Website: home-depot
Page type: receipt
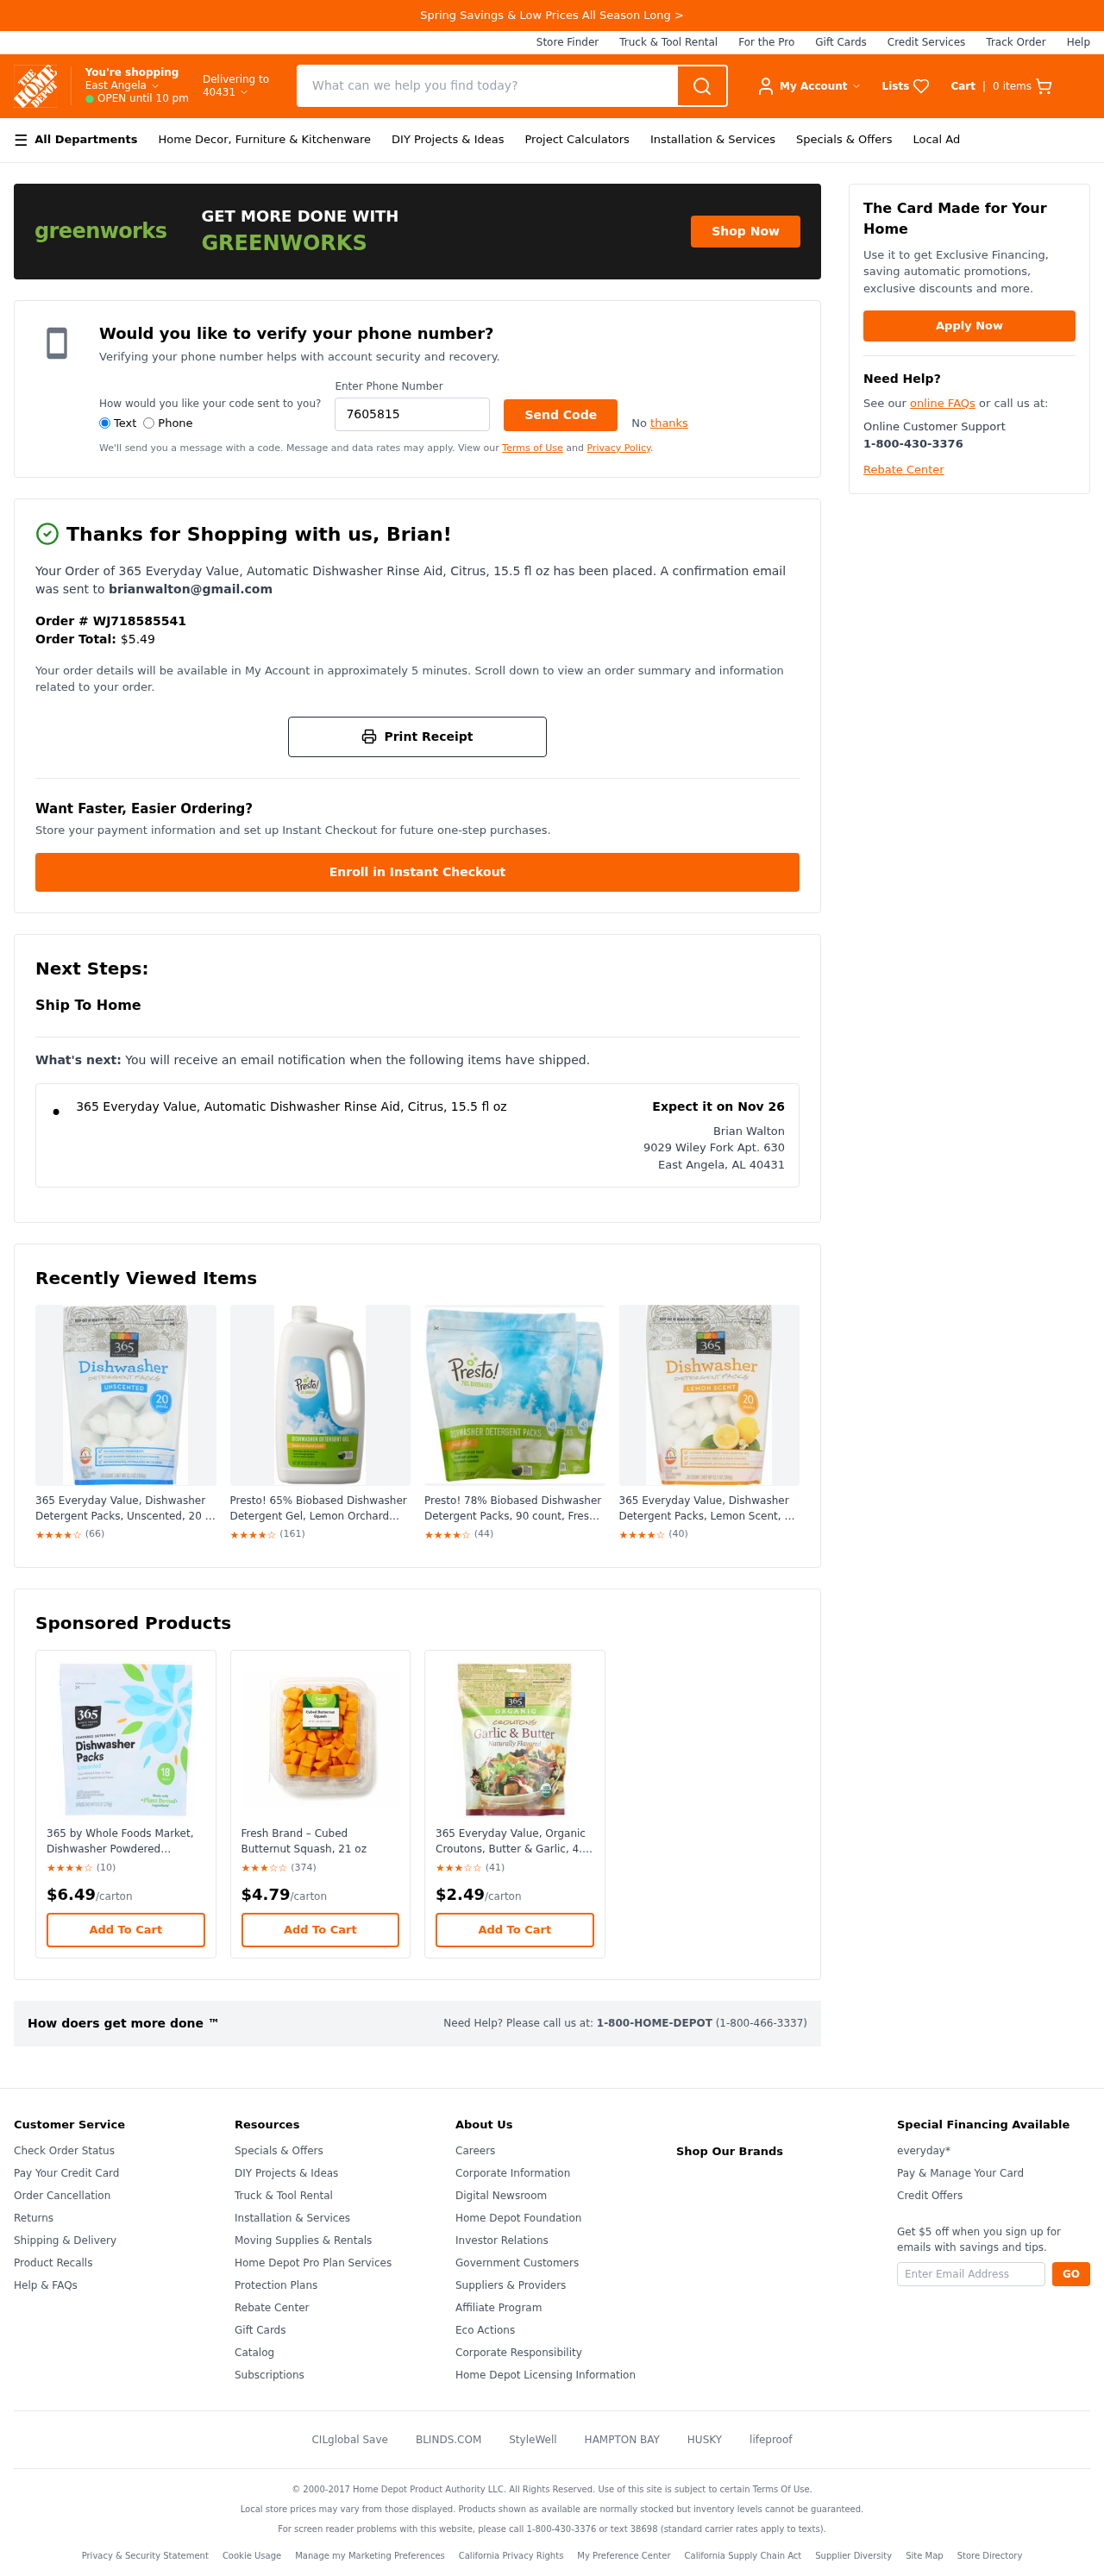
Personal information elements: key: PII_CITY
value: East Angela
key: PII_CITY_STATE_ZIP
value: East Angela, AL 40431
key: PII_EMAIL
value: brianwalton@gmail.com
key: PII_FIRSTNAME
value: Brian
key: PII_FULLNAME
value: Brian Walton
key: PII_PHONE
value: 7605815613
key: PII_POSTCODE
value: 40431
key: PII_STREET
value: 9029 Wiley Fork Apt. 630
Product elements: key: PRODUCT1_NAME
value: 365 Everyday Value, Automatic Dishwasher Rinse Aid, Citrus, 15.5 fl oz
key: PRODUCT2_NAME
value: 365 Everyday Value, Dishwasher Detergent Packs, Unscented, 20 ct (Packaging May Vary)
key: PRODUCT2_RATING
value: ★★★★☆
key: PRODUCT2_NUM_RATINGS
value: (66)
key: PRODUCT3_NAME
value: Presto! 65% Biobased Dishwasher Detergent Gel, Lemon Orchard Scent, 42-ounce bottle
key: PRODUCT3_RATING
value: ★★★★☆
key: PRODUCT3_NUM_RATINGS
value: (161)
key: PRODUCT4_NAME
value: Presto! 78% Biobased Dishwasher Detergent Packs, 90 count, Fresh Scent (2 pack, 45 ct each)
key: PRODUCT4_RATING
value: ★★★★☆
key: PRODUCT4_NUM_RATINGS
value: (44)
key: PRODUCT5_NAME
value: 365 Everyday Value, Dishwasher Detergent Packs, Lemon Scent, 20 ct (Packaging May Vary)
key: PRODUCT5_RATING
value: ★★★★☆
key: PRODUCT5_NUM_RATINGS
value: (40)
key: PRODUCT6_NAME
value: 365 by Whole Foods Market, Dishwasher Powdered Detergent Packs, Unscented, 18 Count
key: PRODUCT6_RATING
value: ★★★★☆
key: PRODUCT6_NUM_RATINGS
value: (10)
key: PRODUCT6_PRICE
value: $6.49
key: PRODUCT7_NAME
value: Fresh Brand – Cubed Butternut Squash, 21 oz
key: PRODUCT7_RATING
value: ★★★☆☆
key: PRODUCT7_NUM_RATINGS
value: (374)
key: PRODUCT7_PRICE
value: $4.79
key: PRODUCT8_NAME
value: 365 Everyday Value, Organic Croutons, Butter & Garlic, 4.5 oz
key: PRODUCT8_RATING
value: ★★★☆☆
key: PRODUCT8_NUM_RATINGS
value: (41)
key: PRODUCT8_PRICE
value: $2.49
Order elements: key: ORDER_NUM_ITEMS
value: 0
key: ORDER_ID
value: WJ718585541
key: ORDER_TOTAL
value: $5.49
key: ORDER_DELIVERY_DATE
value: Expect it on Nov 26